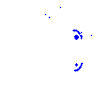
Particle: pion